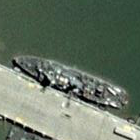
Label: destroyer